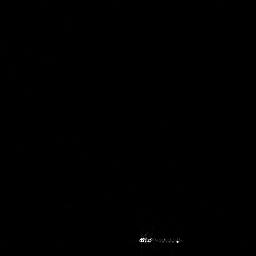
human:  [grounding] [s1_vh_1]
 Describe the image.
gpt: In the satellite image, there is  <ref>1 medium ship </ref> <box>[[52, 89, 71, 97, 0]]</box> located at bottom.